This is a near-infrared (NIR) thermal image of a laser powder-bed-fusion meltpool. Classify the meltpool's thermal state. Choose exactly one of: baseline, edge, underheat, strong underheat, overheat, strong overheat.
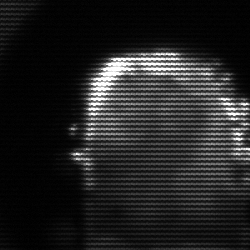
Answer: baseline